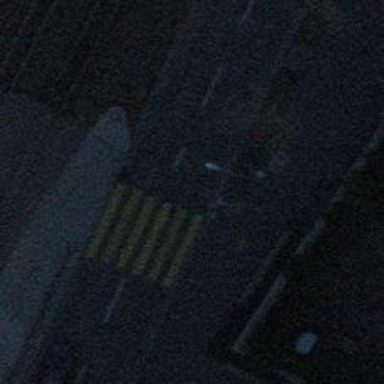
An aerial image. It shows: Zebra crossing with traffic signals. The crossing is marked by traffic lights.